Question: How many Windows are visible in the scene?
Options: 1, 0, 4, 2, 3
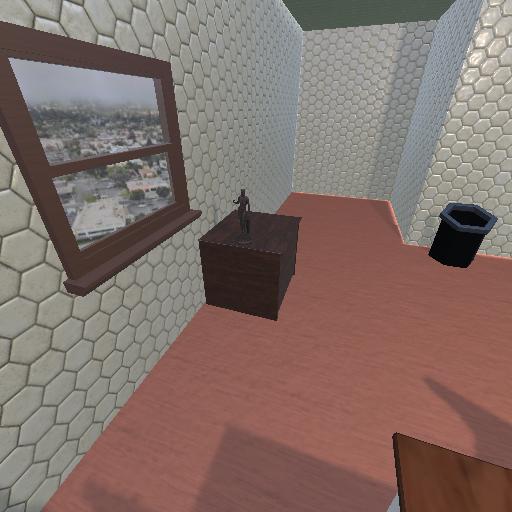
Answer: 1